В механической системе, изображенной на рисунке, брусок массой $M$ может скользить по рельсам без трения.  В начальный момент подвешенный на нити груз отводят на угол $\alpha$ от вертикали и отпускают.
Какова масса $m$ этого груза, если угол, образуемый нитью с вертикалью, не меняется при движении системы?
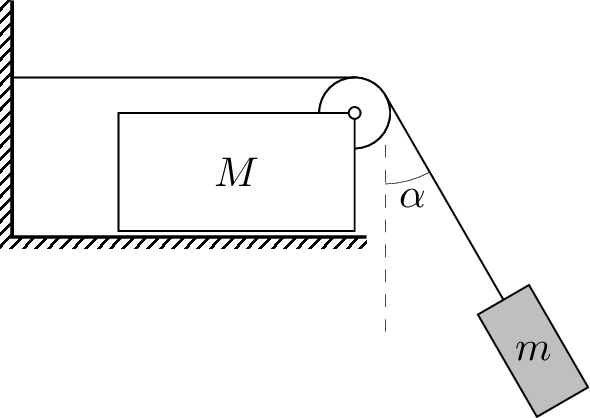
Ответ: $$ m=M \frac{\sin 2 \alpha}{2 \cos \alpha-\sin 2 \alpha}. $$
Темы:
T, Механика, Динамика, Необычная система, Всероссийские